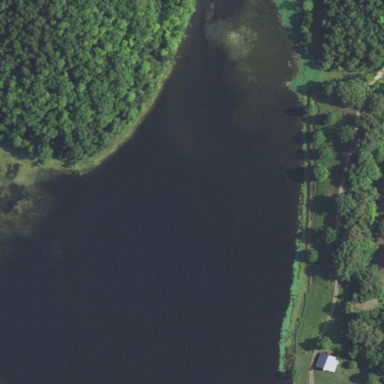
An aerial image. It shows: Lake with natural water.